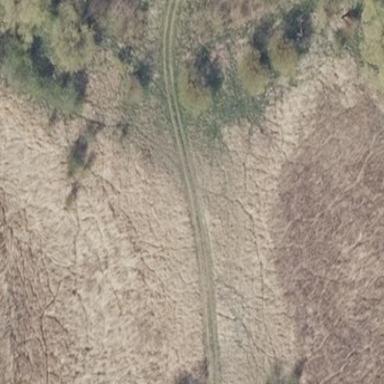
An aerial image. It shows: Patch of scrub vegetation.